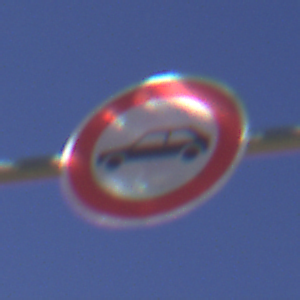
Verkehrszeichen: VerbotPersonenkraftwagen
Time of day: Midday
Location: Outdoor (Nature)
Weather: Clear
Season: NotSpecified
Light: Natural